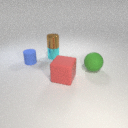
small blue rubber cylinder to the left of large green rubber sphere